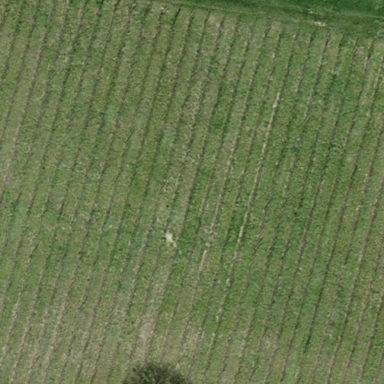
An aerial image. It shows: Beautiful vineyard in the countryside.